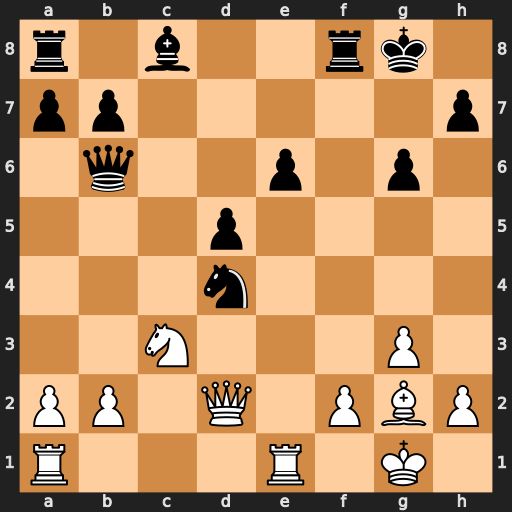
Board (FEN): r1b2rk1/pp5p/1q2p1p1/3p4/3n4/2N3P1/PP1Q1PBP/R3R1K1
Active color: w
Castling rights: -
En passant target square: -
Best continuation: Na4 Nf3+ Bxf3